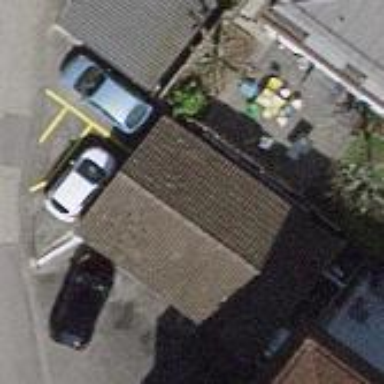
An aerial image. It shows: Group of garages.